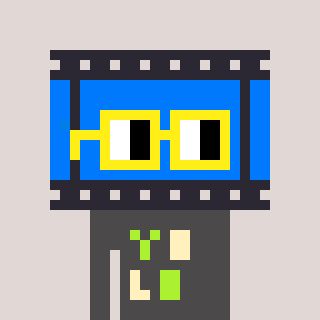
a pixel art character with square yellow glasses, a film strip-shaped head and a grayscale-colored body on a warm background